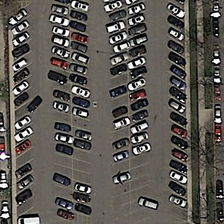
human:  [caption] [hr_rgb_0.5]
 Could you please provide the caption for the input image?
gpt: many cars are in a parking lot near several trees .

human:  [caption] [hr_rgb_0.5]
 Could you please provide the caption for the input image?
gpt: many cars are in a parking lot near several trees .

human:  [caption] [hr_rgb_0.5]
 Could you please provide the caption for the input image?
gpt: many cars are in a parking lot near several trees .

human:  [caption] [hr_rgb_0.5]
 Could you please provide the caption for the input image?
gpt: many cars are in a parking lot near several trees .

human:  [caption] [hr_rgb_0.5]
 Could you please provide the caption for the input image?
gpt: many cars are in a parking lot near several trees .